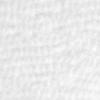
Label: no_change